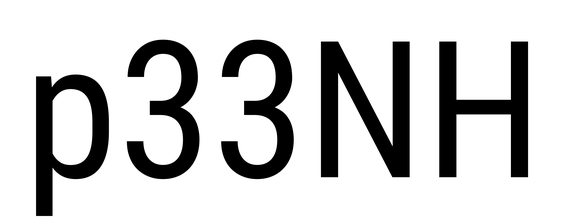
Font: Roboto_Condensed_Regular